Field crop: tomato
Growth stage: 1
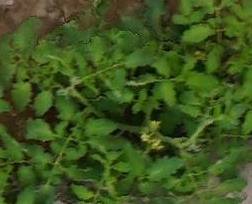
Species: tomato